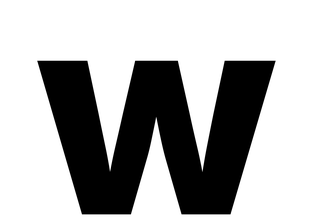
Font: Inter_ExtraBold